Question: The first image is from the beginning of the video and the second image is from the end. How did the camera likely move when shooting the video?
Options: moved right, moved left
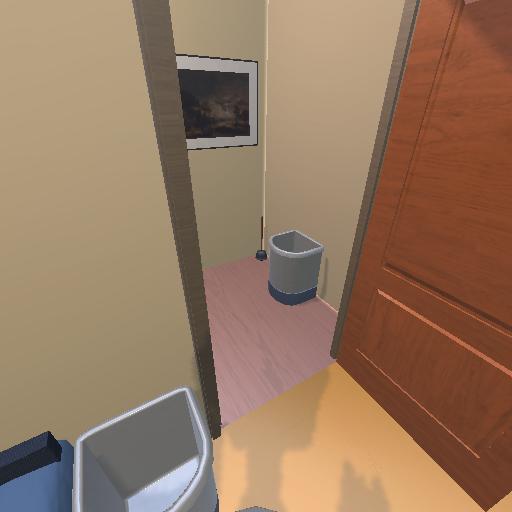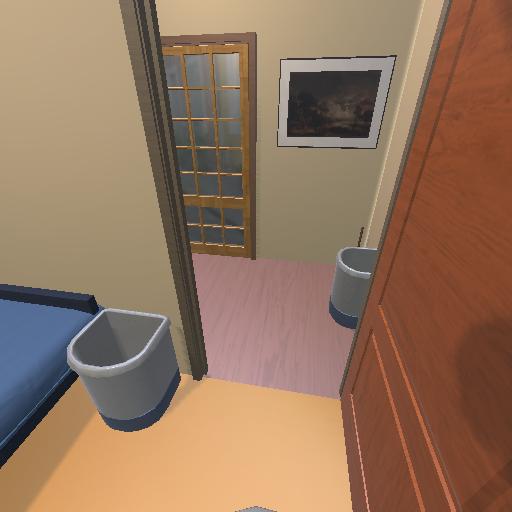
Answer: moved right